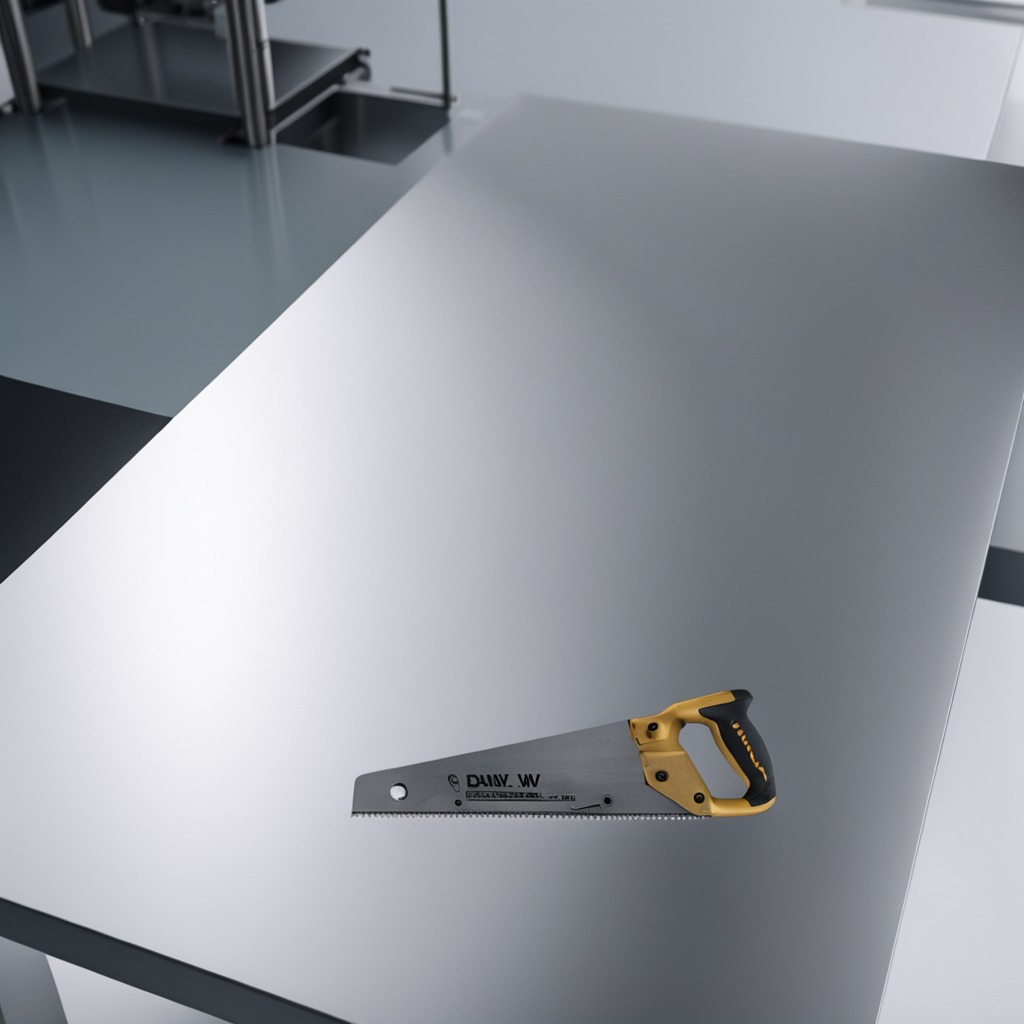
A metal saw is lying on a stainless steel table.